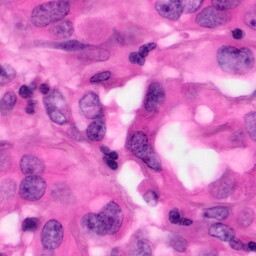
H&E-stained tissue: Pancreatic